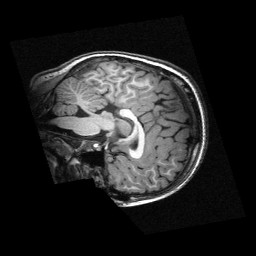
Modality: T1w
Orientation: sagittal
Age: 10
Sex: female
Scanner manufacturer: siemens
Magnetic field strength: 3 T
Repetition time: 2.3 s
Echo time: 0.00336 s